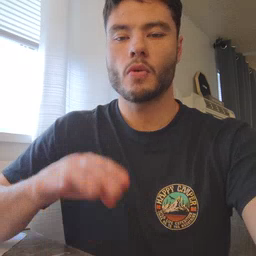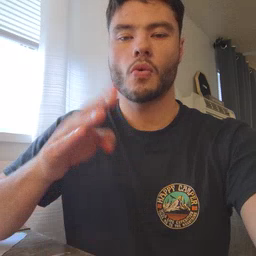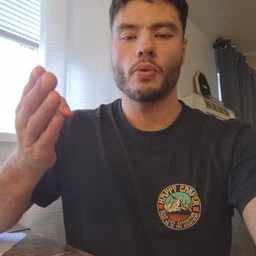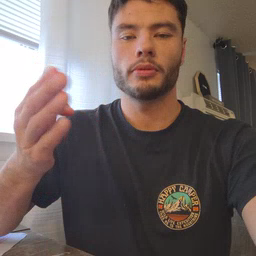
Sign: open